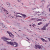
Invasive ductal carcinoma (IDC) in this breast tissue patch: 1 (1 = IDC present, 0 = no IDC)